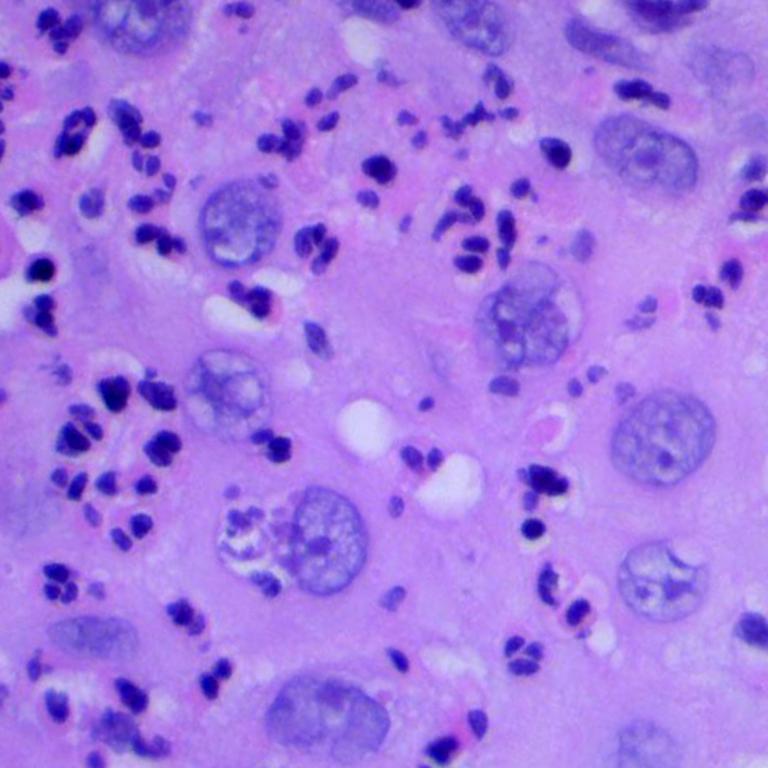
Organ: lung
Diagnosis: squamous carcinomas